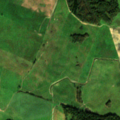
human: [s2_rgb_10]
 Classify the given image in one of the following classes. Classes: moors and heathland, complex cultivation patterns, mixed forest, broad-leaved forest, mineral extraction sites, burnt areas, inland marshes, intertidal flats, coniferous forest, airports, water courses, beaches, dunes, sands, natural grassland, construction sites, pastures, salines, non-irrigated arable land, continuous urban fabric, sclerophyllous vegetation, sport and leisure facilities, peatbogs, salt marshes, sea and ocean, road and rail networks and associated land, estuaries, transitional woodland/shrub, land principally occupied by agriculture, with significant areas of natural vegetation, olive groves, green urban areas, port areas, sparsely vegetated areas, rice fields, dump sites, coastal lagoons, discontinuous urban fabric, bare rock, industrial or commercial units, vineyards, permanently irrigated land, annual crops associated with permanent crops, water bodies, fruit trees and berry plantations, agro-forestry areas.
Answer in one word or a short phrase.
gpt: non-irrigated arable land, pastures, broad-leaved forest